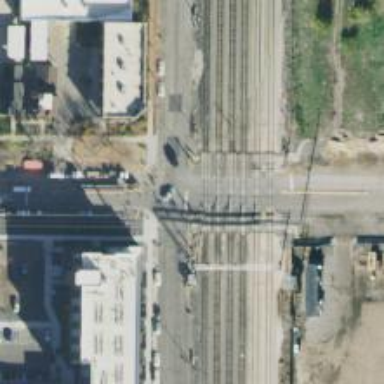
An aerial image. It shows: Railway level crossing.